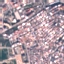
Land use / land cover: Residential